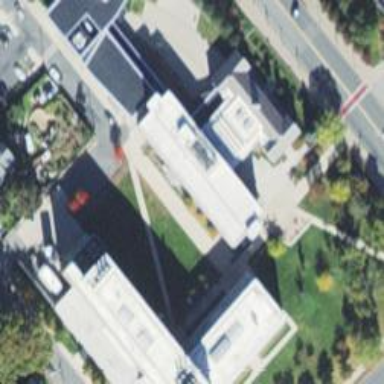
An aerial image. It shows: University building housing library.